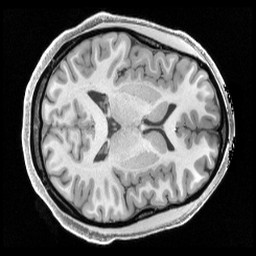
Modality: T1w
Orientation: axial
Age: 20
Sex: female
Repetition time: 2.4 s
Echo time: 0.00222 s